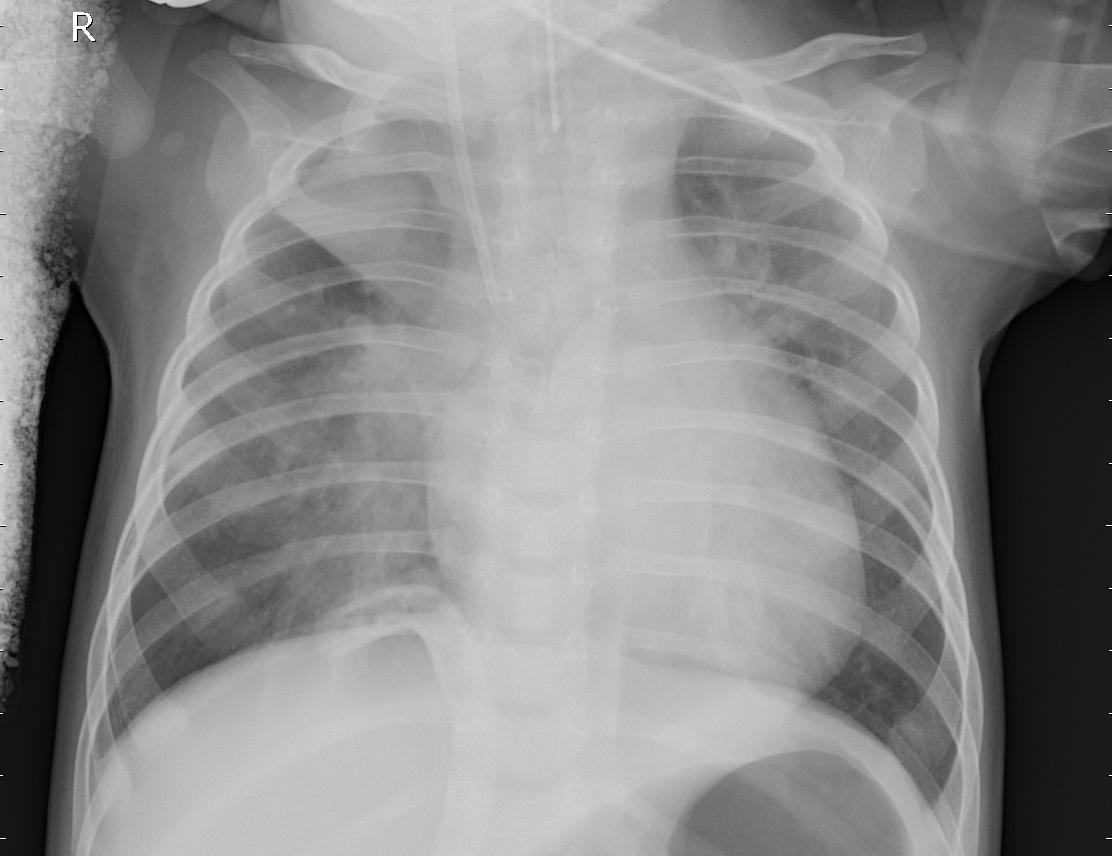
Diagnosis: PNEUMONIA